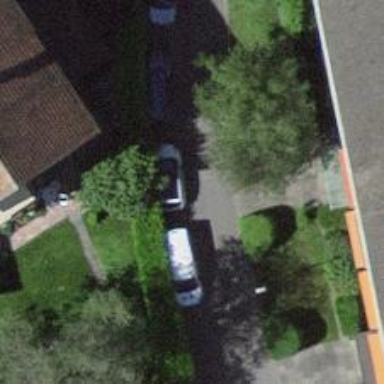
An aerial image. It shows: Residential road with asphalt surface and no sidewalk.